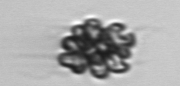
Label: Corymbellus